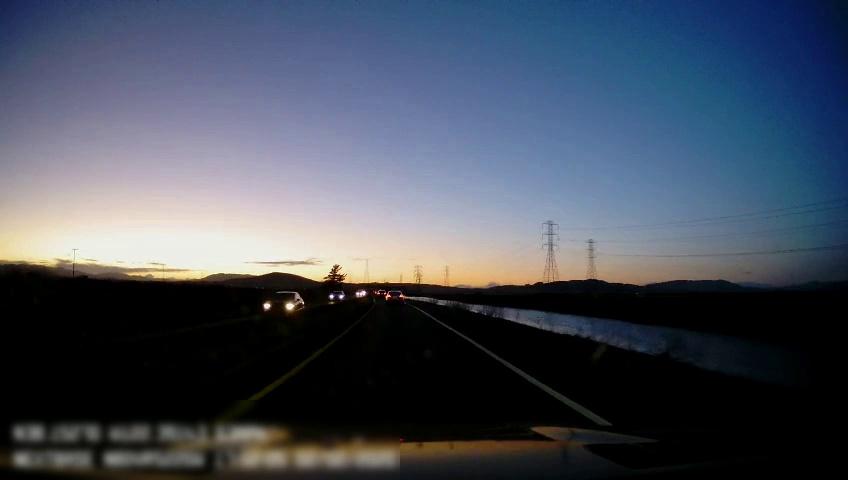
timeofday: Dusk/Dawn/Twilight
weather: Sunny
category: Drivable Space
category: Vehicles | Car
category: Vehicles | Car
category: Vehicles | SUV
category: Vehicles | Car
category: Lanes | Current Lane
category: Lanes | Current Lane